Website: apple
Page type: address-validator
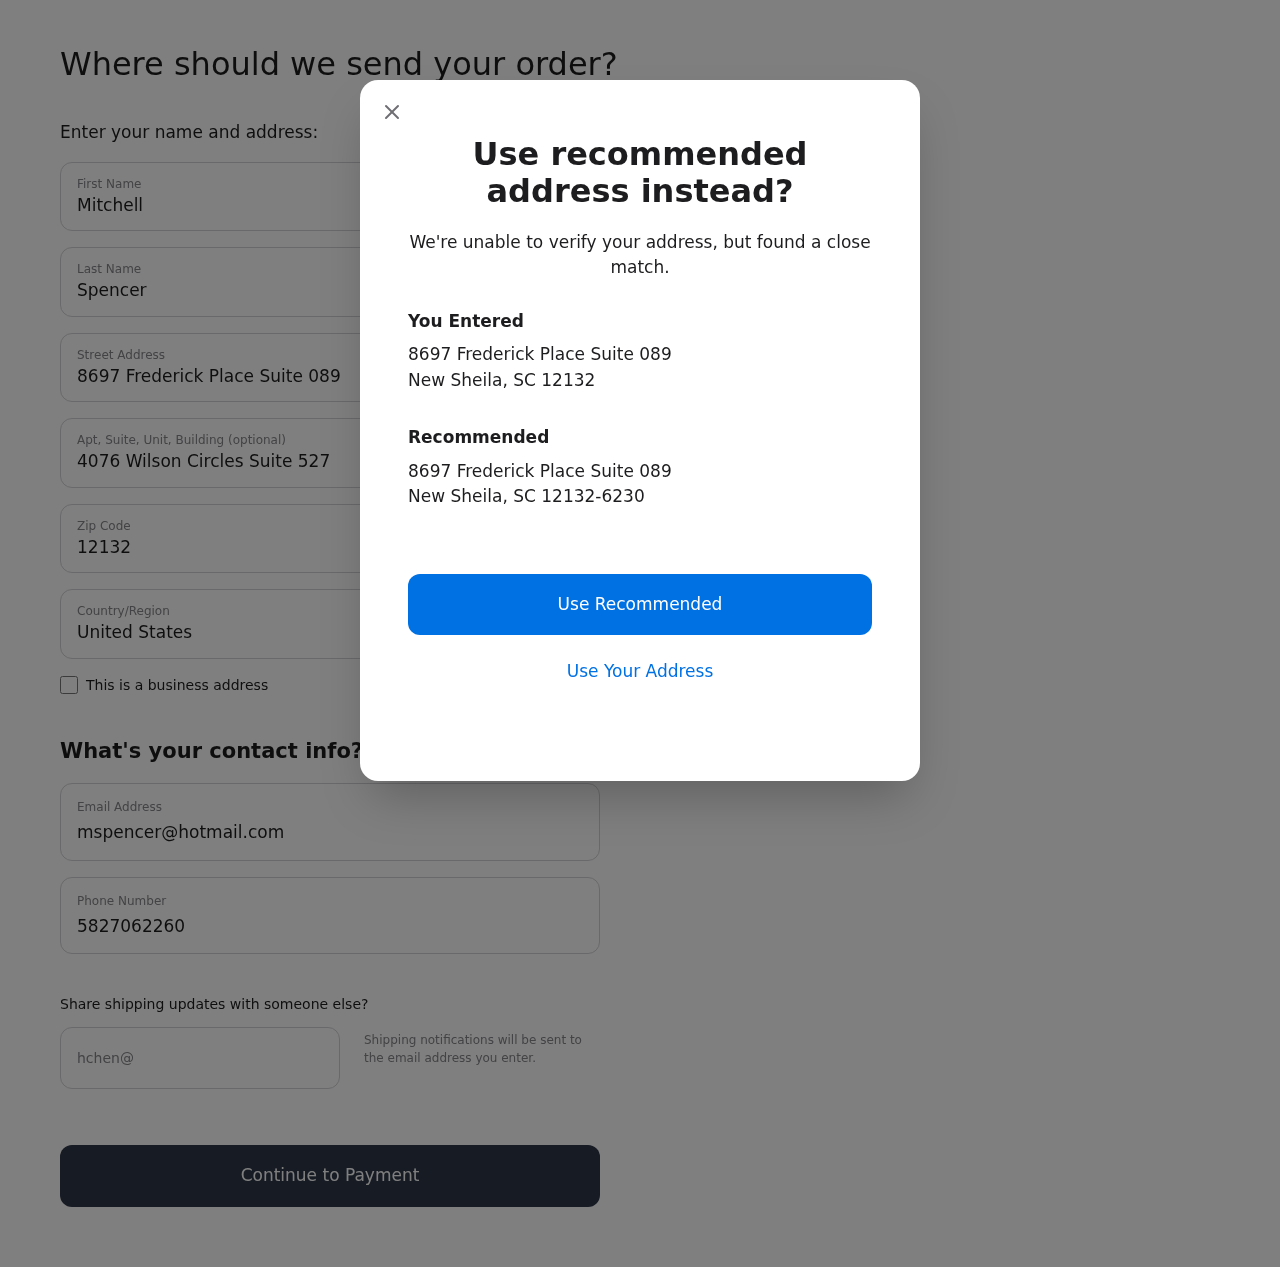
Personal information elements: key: PII_CITY
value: New Sheila
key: PII_COUNTRY
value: United States
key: PII_EMAIL
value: mspencer@hotmail.com
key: PII_FIRSTNAME
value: Mitchell
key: PII_GIFT_EMAIL
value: hchen@yahoo.com
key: PII_LASTNAME
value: Spencer
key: PII_PHONE
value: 5827062260
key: PII_POSTCODE
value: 12132
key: PII_POSTCODE_FULL
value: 12132-6230
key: PII_STATE_ABBR
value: SC
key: PII_STREET
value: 8697 Frederick Place Suite 089
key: PII_STREET2
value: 8697 Frederick Place Suite 089
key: PII_STREET2
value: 4076 Wilson Circles Suite 527
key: PII_CITY2
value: New Sheila
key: PII_STATE_ABBR2
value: SC